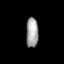
Tissue: lung
Cell type: Fibroblasts
Senescence score: 0.6459
Nuclear area (px): 358
Mean DAPI intensity: 160.939